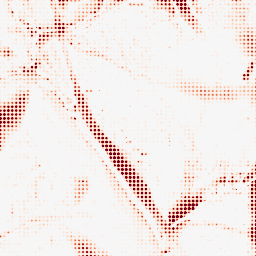
Category: morphological
Decomposition family: morphological_ellipse
Decomposition parameters: operation: opening
width: 30
height: 50
Upsampling method: sinc_hamming
Upsampling parameters: scale: 8
kernel_size: 4
Upsampling scale: 8